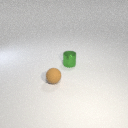
small green metal cylinder behind small brown rubber sphere